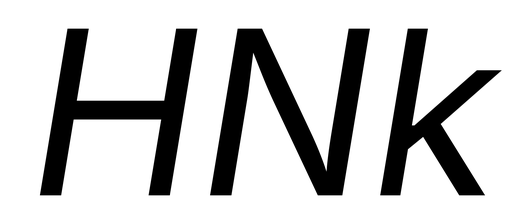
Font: Inter-Italic_Italic